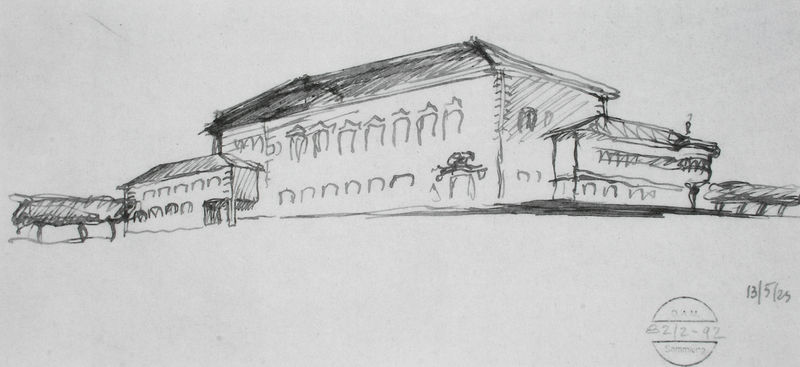
Titel: Harmonie Trossingen, perspektivische Ansicht
Künstler: Richard Döcker
Schlagwörter: himmel, laub, weiß, bäume, landschaft, fenster, grau, kreide, pfeiler, schwarz, skizze, säule, tür, zeichnung, dach, gebäude, schloss, architektur, signatur, renaissance, kamin, schrift, ansicht, fassade, studie, dächer, giebel, allee, grafik, graphik, platz, figuren, anbau, eingang, tusche, stütze, schraffur, schwarzweiß, bleistift, stempel, entwurf, aussenansicht, rustika, sims, schoss, gesims, skulpturen, risalit, walmdach, alle, etagen, geschosse, ständer, obergeschoß, stockwerke, backsteine, handzeichnung, fenstergiebel, untergeschoß, anbauten, eingagn, skizzeentwurf, stützr